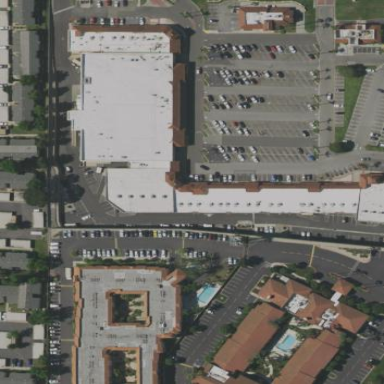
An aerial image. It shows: Retail building.